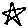
Label: star